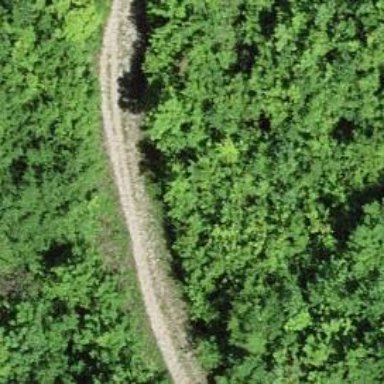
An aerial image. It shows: Unpaved path with grade3 tracktype.